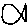
Label: fish